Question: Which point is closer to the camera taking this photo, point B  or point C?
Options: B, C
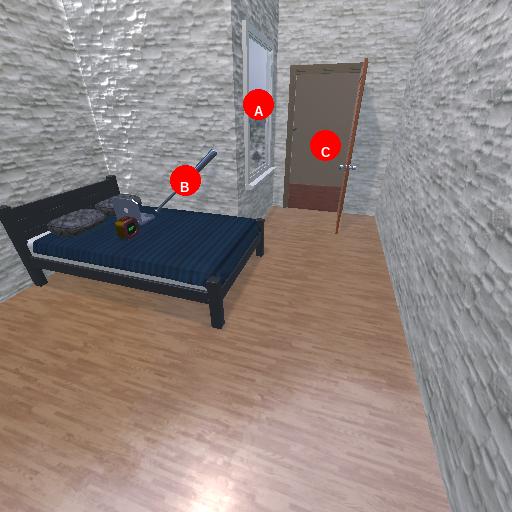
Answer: B